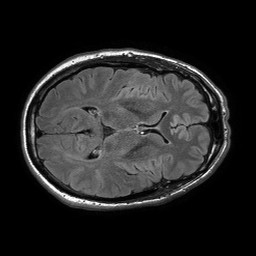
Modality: FLAIR
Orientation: axial
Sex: male
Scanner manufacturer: philips
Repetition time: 11 s
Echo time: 0.125 s